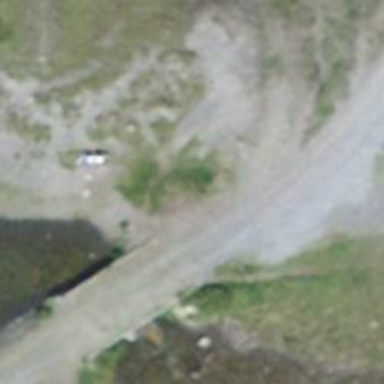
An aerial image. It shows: Bench for seating.